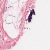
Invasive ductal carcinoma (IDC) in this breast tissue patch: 0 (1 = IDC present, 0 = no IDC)